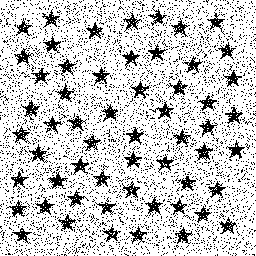
Squares: 0
Triangles: 0
Stars: 57
Total shapes: 57